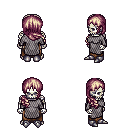
a pixel art fantasy rpg character, male body template, skeleton, chain mail, robe skirt, white blonde right-swept hairstyle, metal boots, four views (front, back, left, right), 2x2 character sprite sheet, small pixel art, hard edges, no anti-aliasing